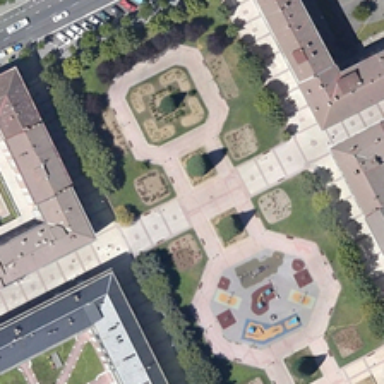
The rectangular square has a square field and a hexagon field .